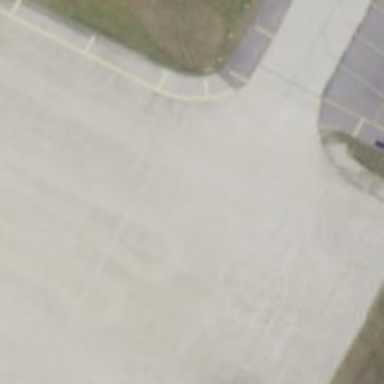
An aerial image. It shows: View of taxiway at the airport.